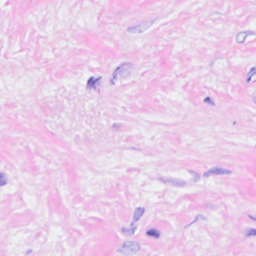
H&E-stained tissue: Breast